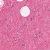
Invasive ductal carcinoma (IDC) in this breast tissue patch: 0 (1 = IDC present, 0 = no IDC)